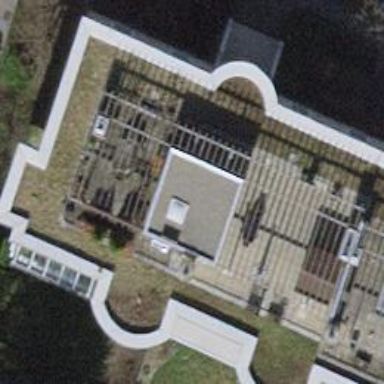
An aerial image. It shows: Terrace building.